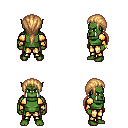
a pixel art fantasy rpg character, male body template, orc, green skin, gold arm armor, gold greaves, light blonde ponytail hairstyle, bracelets, four views (front, back, left, right), 2x2 character sprite sheet, small pixel art, hard edges, no anti-aliasing